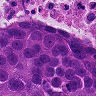
Metastatic tissue present: yes